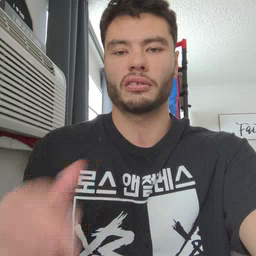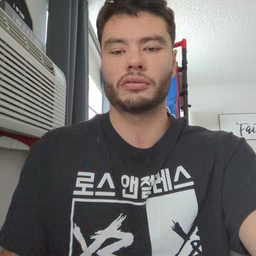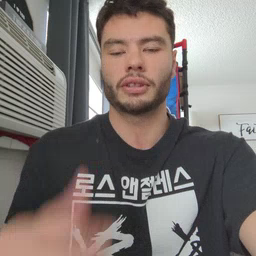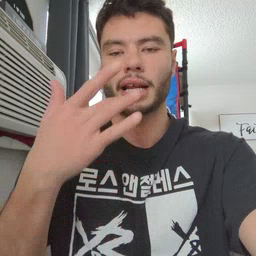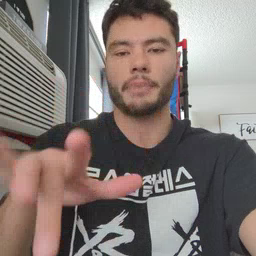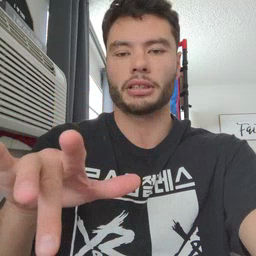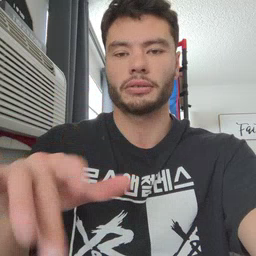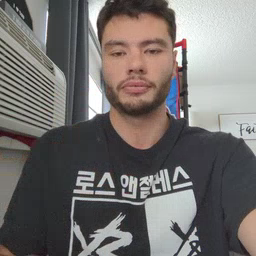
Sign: empty